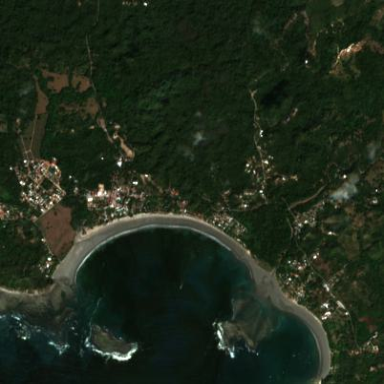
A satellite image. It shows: Sandy beach with natural surroundings.